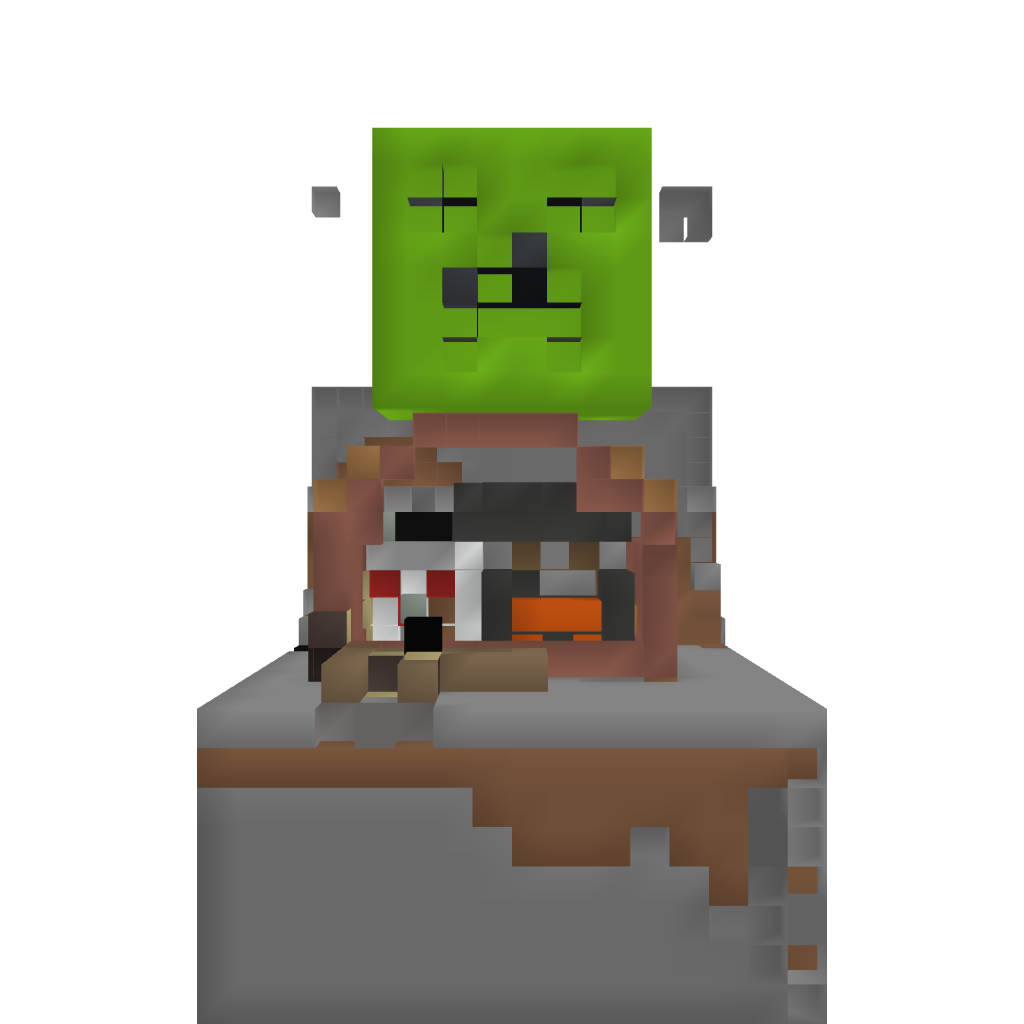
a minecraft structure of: Dunk A creeper Carnival Game